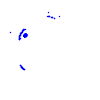
Particle: electron